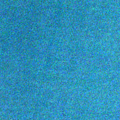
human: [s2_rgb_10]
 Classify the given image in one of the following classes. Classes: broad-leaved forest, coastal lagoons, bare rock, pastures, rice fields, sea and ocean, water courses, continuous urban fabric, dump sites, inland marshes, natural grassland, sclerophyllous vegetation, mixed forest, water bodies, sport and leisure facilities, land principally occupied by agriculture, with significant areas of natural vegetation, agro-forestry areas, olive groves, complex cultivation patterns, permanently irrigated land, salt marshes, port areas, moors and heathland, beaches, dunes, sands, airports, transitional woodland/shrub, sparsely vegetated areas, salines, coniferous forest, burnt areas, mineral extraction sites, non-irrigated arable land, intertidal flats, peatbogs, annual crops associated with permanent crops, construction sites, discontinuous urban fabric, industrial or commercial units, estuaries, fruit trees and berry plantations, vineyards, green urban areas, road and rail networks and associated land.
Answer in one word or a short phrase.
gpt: sea and ocean